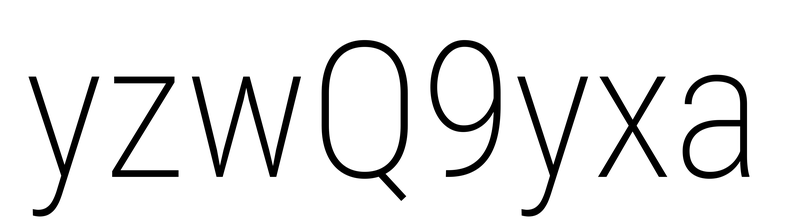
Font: Roboto_Condensed_ExtraLight